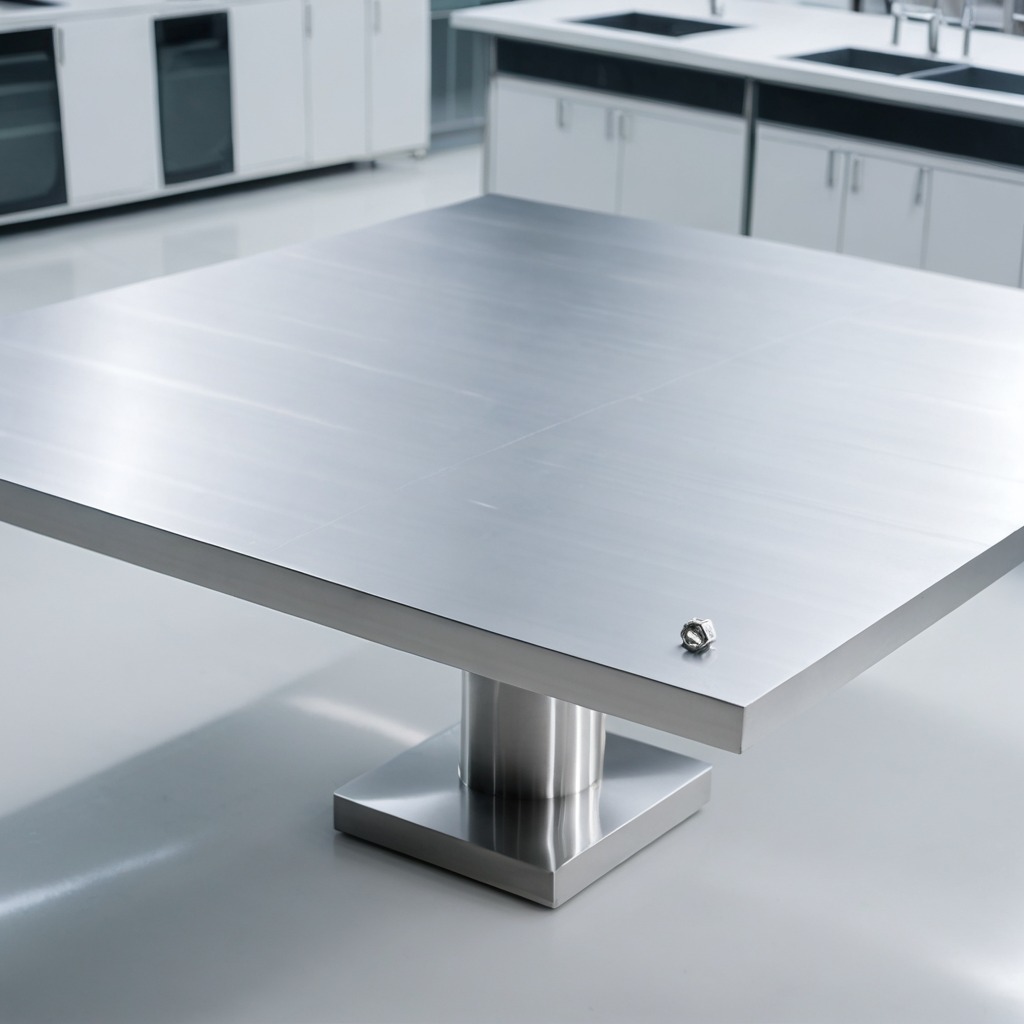
A metal nut is lying on a stainless steel table in a high-end prototyping lab.